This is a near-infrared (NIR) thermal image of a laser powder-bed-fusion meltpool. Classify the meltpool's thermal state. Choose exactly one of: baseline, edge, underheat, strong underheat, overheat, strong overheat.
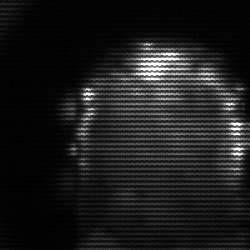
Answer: baseline